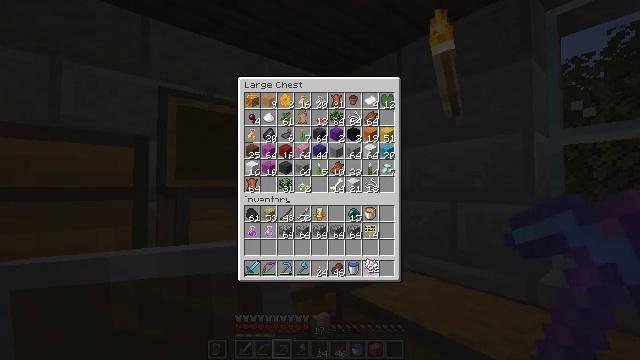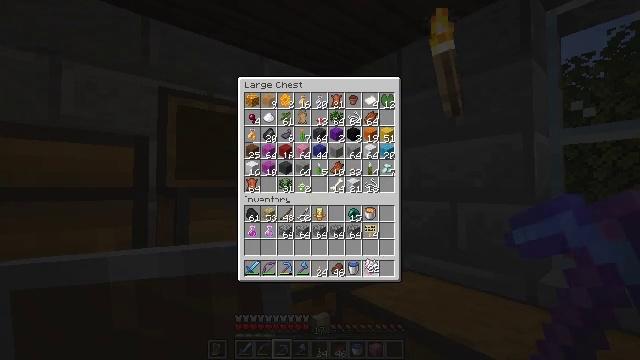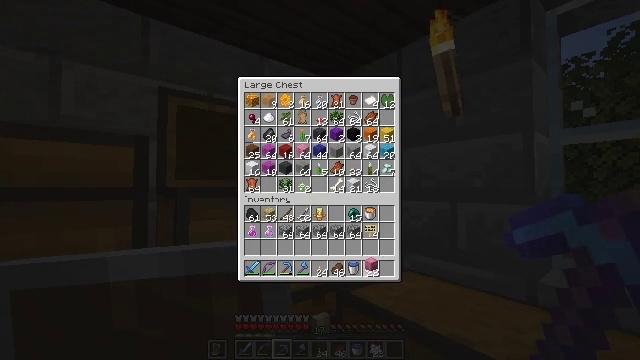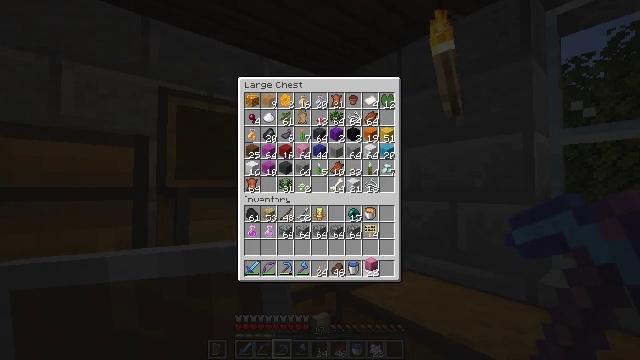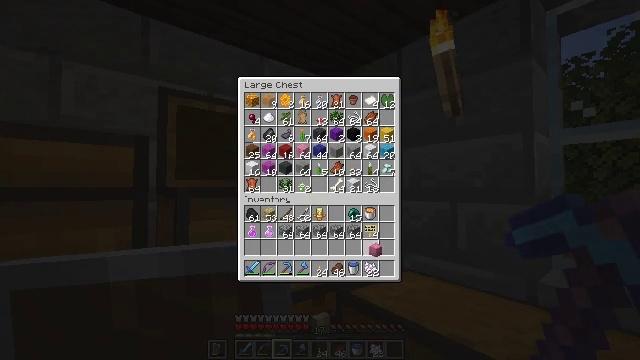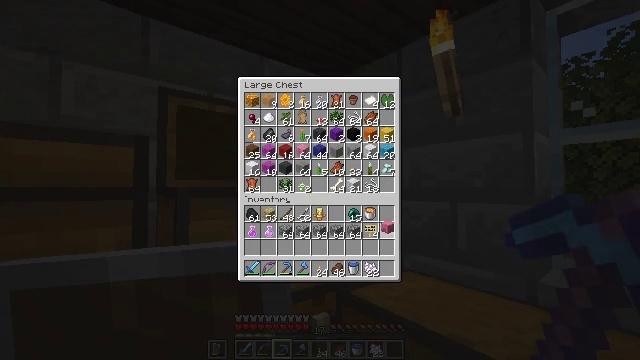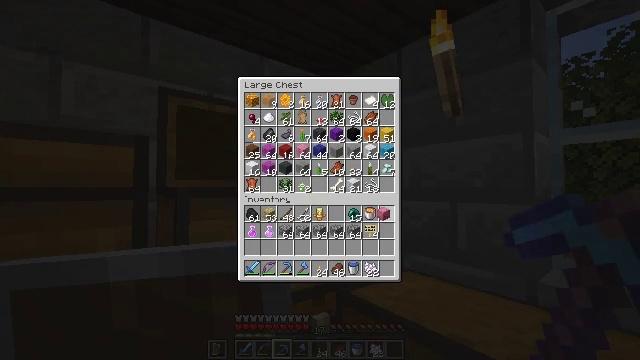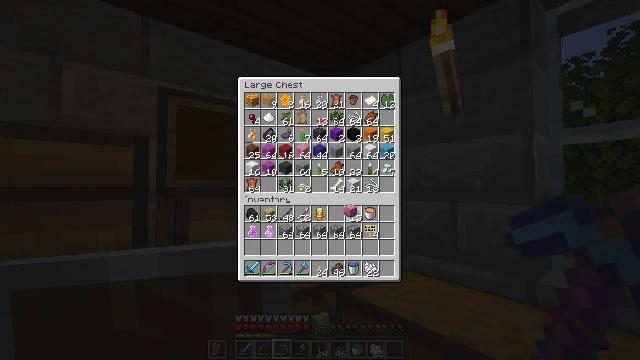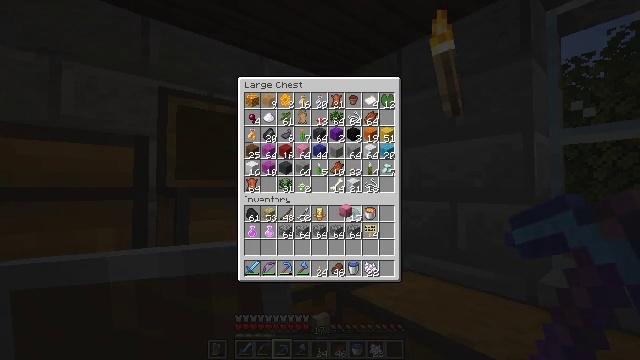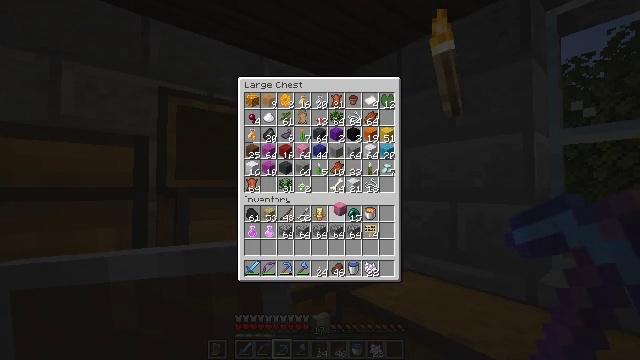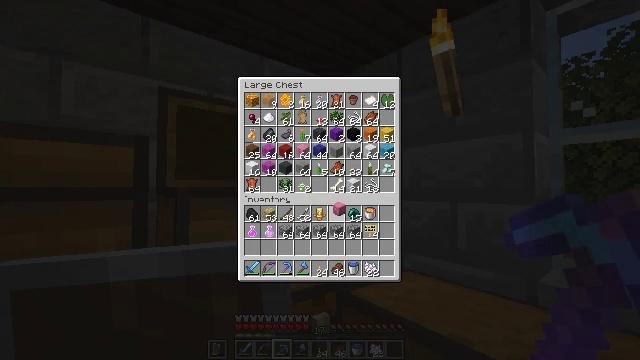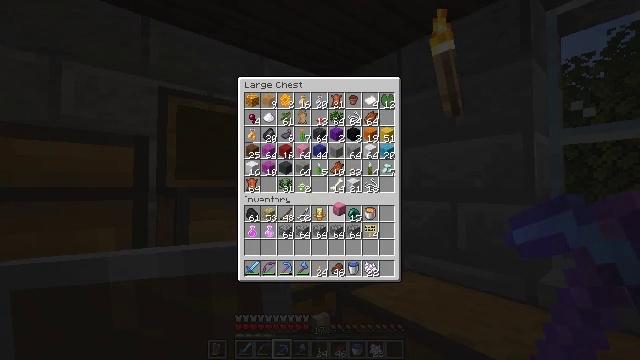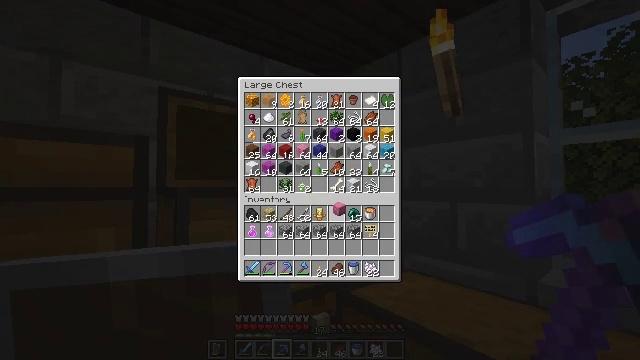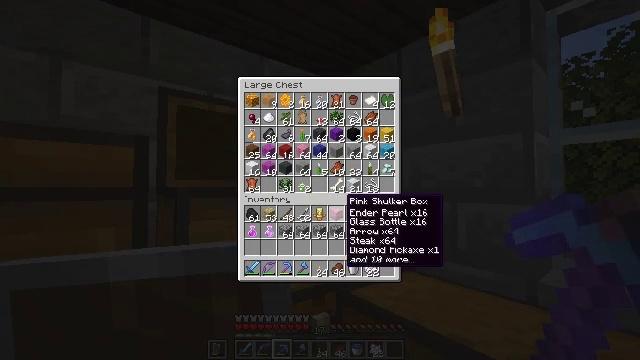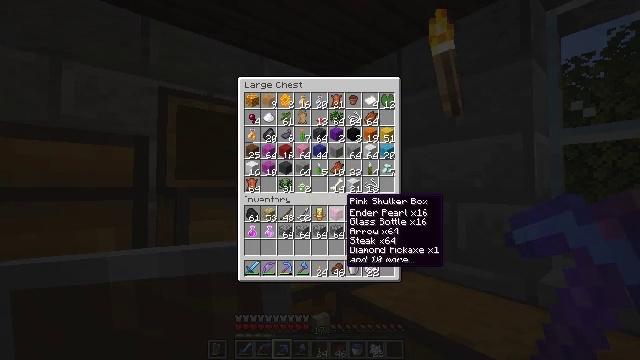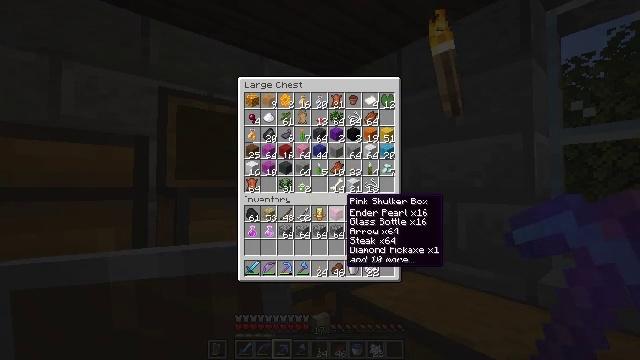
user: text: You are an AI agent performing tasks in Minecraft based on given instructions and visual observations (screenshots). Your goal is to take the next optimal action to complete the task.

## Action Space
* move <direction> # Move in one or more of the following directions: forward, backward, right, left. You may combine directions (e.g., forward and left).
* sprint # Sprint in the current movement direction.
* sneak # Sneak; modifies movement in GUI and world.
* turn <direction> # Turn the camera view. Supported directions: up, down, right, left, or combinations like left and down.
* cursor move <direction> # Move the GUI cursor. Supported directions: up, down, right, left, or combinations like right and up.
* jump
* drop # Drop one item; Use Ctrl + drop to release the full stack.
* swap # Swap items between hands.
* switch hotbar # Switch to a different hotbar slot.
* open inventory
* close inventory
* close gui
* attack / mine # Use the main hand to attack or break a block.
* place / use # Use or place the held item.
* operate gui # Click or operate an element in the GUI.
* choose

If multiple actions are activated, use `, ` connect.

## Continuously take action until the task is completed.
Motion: motion action
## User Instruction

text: Make a honey block from honey bottles.
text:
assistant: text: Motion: operate gui
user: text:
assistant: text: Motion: no_op
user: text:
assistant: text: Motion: no_op
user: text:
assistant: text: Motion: cursor move up
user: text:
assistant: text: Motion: cursor move right and up
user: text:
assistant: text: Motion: cursor move up
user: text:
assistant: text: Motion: cursor move left
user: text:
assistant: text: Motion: no_op
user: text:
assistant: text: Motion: no_op
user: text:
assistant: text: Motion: no_op
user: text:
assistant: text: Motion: operate gui
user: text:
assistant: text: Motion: operate gui
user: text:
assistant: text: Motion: no_op
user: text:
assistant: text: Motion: no_op
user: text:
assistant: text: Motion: no_op
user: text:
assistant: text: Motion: no_op
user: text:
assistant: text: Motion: no_op
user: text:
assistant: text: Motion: no_op
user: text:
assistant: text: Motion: cursor move right
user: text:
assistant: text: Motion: no_op
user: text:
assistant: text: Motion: cursor move right and down
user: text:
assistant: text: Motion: no_op
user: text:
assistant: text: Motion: no_op
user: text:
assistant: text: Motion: cursor move left and up
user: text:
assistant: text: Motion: cursor move left
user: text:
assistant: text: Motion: no_op
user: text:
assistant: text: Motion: no_op
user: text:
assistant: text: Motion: no_op
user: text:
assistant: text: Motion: cursor move down
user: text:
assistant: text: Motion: no_op